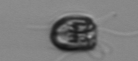
Label: Pyramimonas_morphotype1